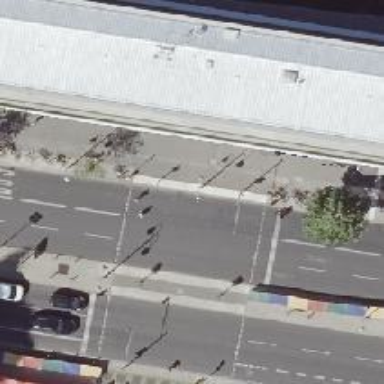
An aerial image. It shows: Asphalt footway with crossing equipped with traffic signals.